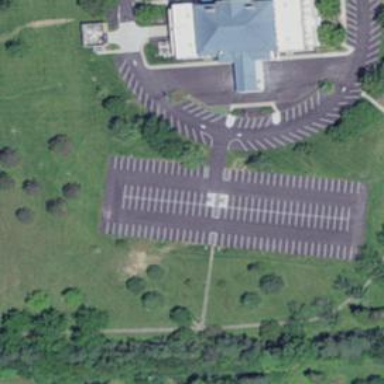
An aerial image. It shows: Parking area with surface.